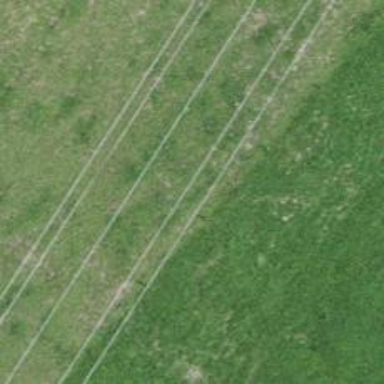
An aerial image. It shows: Distribution transformer attached to power pole.